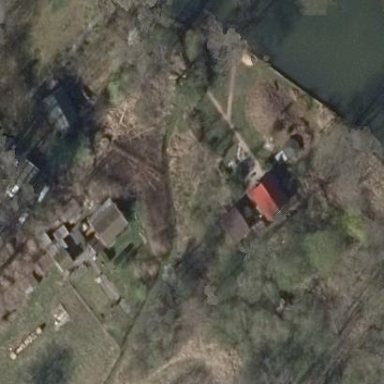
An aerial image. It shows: Allotments area.